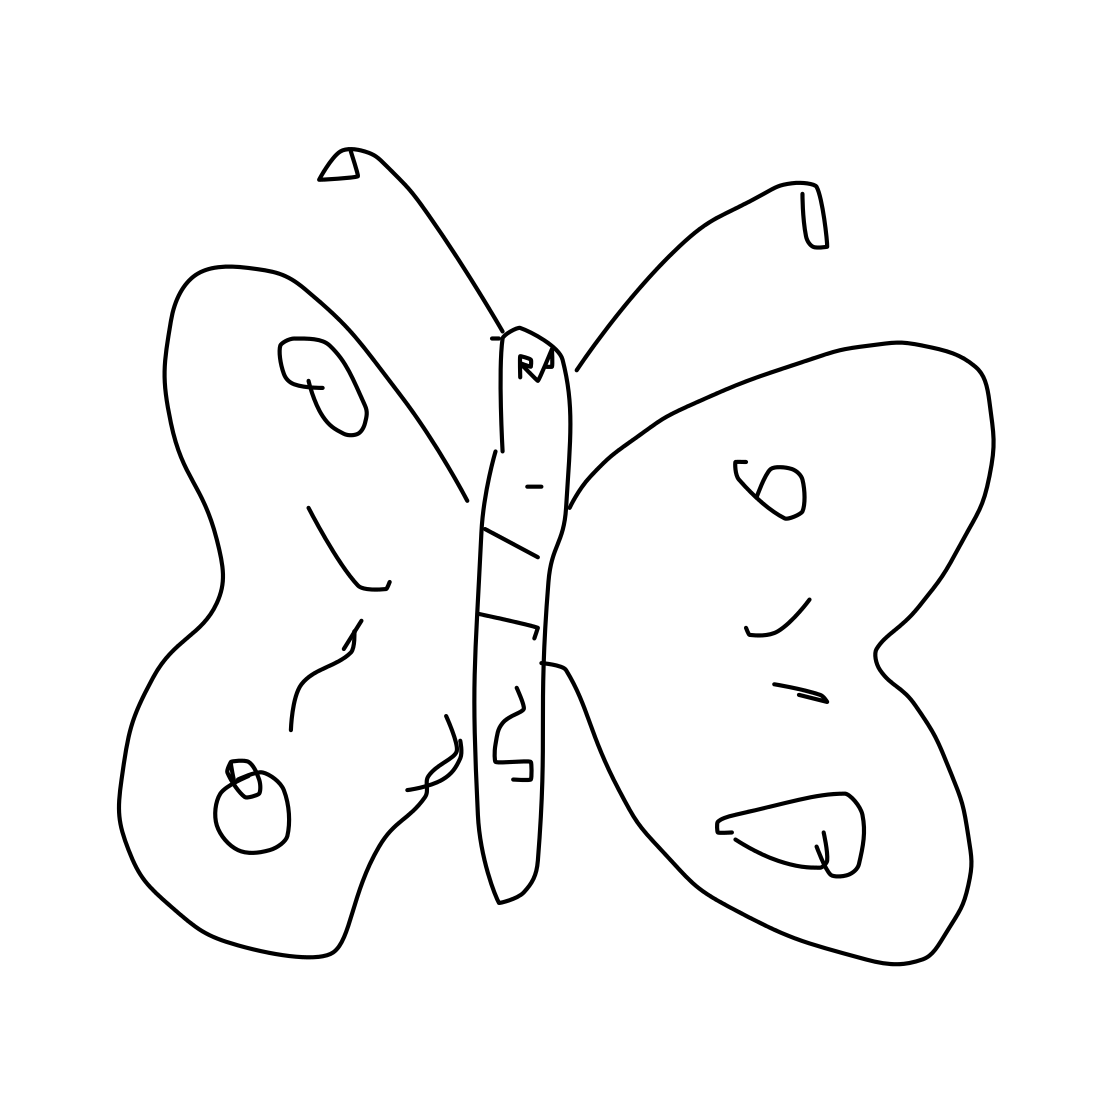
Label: butterfly